Question: This might be a long shot, but I'm attempting to get a copy of MYOB's order history page that I can link to on our company website so customer's can see the progress of their order.
I've been brought on to help update a ten year old website, and I can't tell how much of the SQL backend is MYOB and how much has been added in around it, the site is fairly small but has more than 300 SQL tables behind it all with very similar names.
I can't find anything about it on the MYOB support site. I'm hoping that it's a generic MYOB table and not something custom the last developer has rigged up.

Any help would be much appreciated. Even if it's just an idea of a table to start looking for.
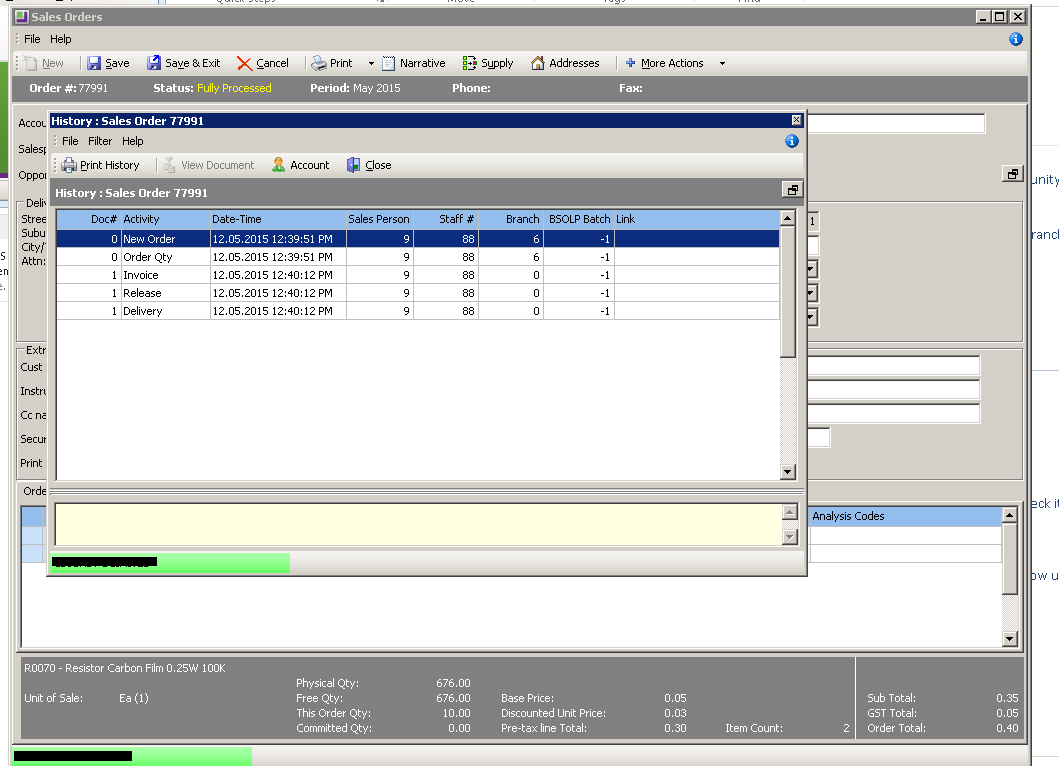
Answer: OK, it looks like you've got MYOB EXO Business. Your options depend upon which version you're using. If you've got v8.3+ there is a RESTful API with documentation here: <URL>. Good luck!